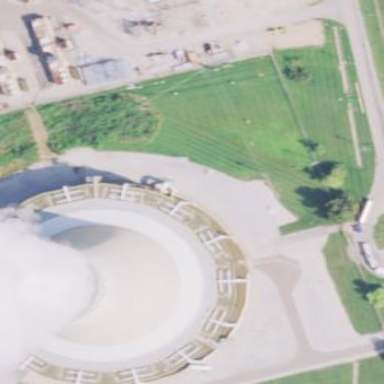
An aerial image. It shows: Industrial building featuring cooling tower.